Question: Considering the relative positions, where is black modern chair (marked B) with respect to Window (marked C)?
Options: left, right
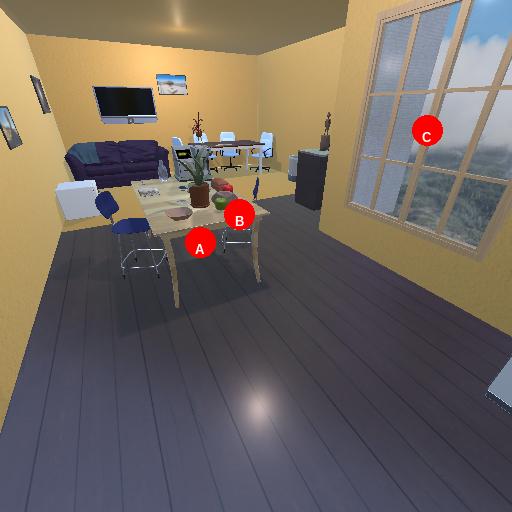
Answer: left